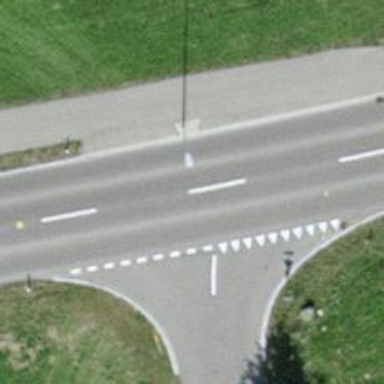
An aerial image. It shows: Tertiary road with asphalt surface.